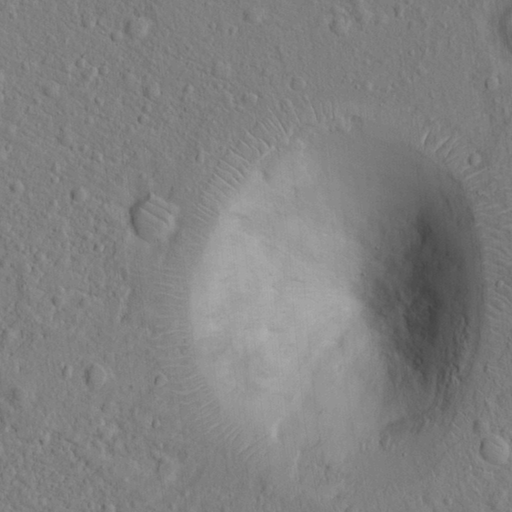
Objects detected: cone